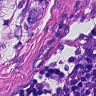
Metastatic tissue present: yes